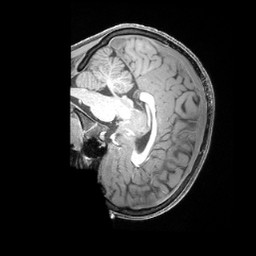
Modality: T1w
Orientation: sagittal
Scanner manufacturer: siemens
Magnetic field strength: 3 T
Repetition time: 2.4 s
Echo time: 0.00224 s